Question: I'm looking to make an iPhone app that plays videos that can overlap. Like this:

How might I do this?
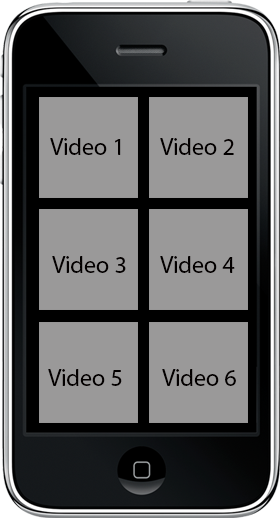
Answer: Use <URL>
1) Inefficient way : If you want to play all media simultaneously.
Grid View of mediaplayers.
2) Efficient way: Place the grid with thumbnails and replace media player object with UIImageview when user taps on a cell (in this case place the above code in didSelectRow )